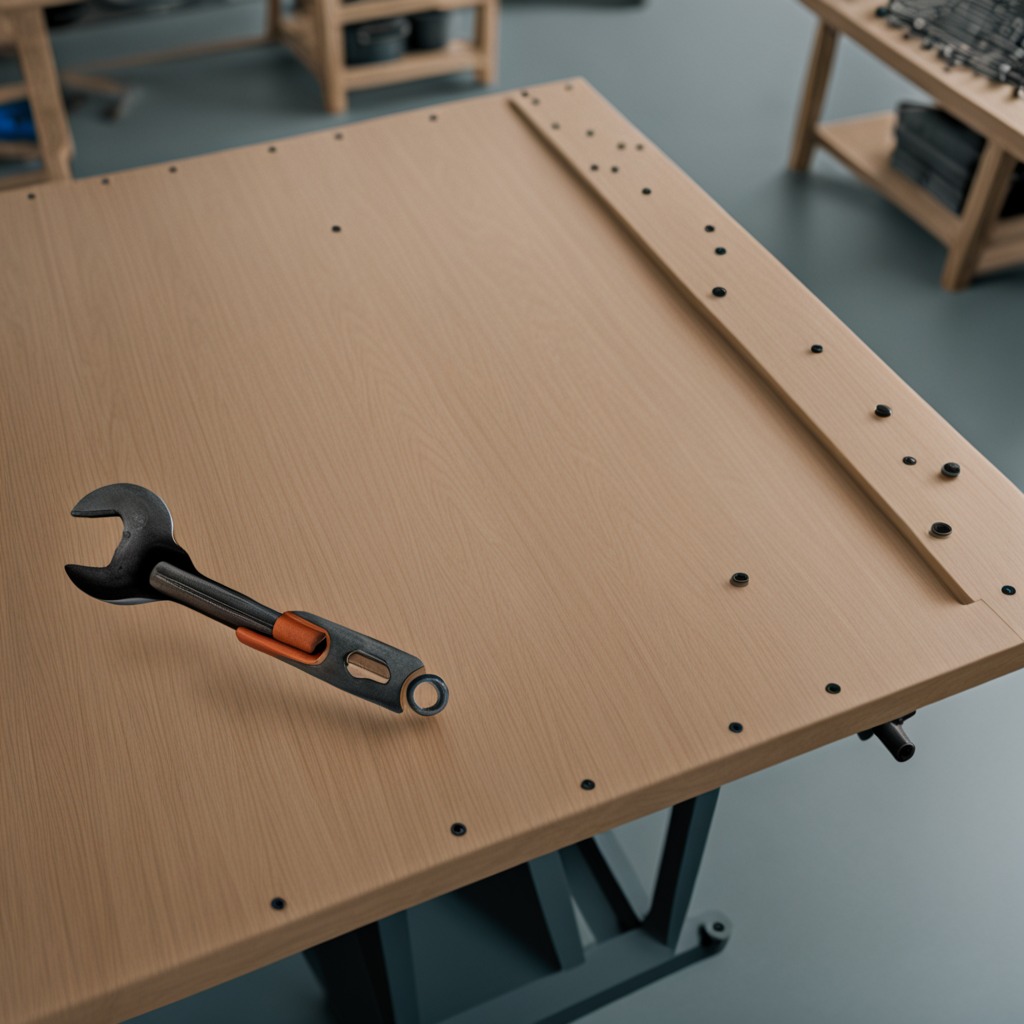
An wrench is lying on the workbench inside a coastal fishing gear workshop.